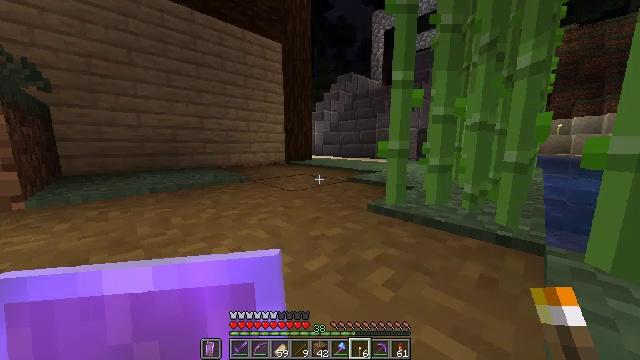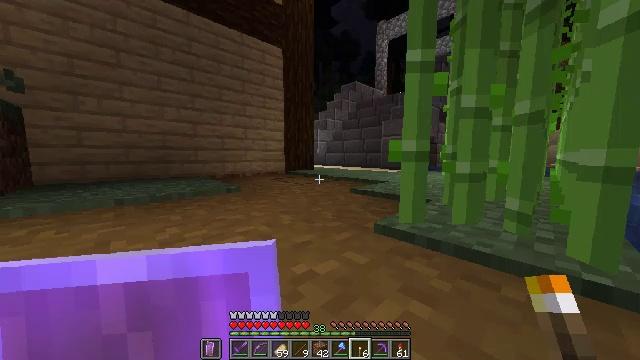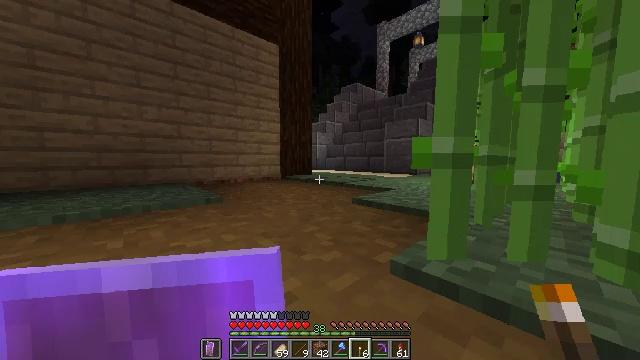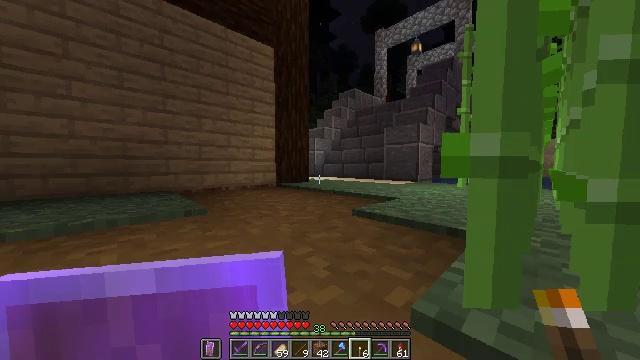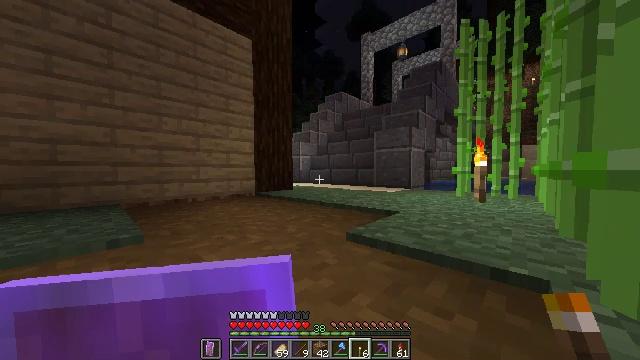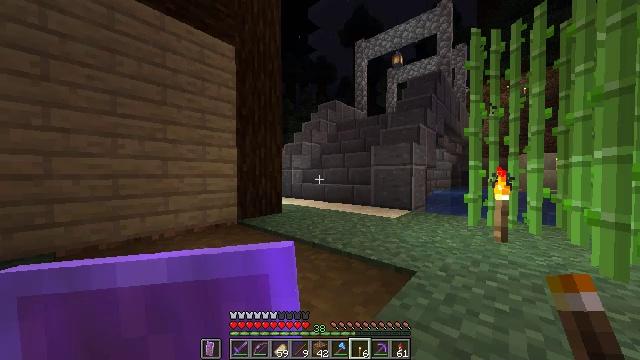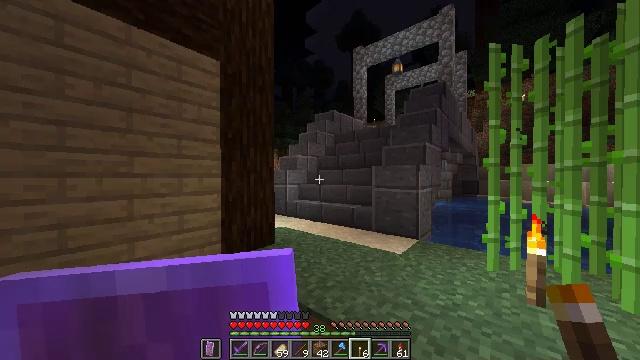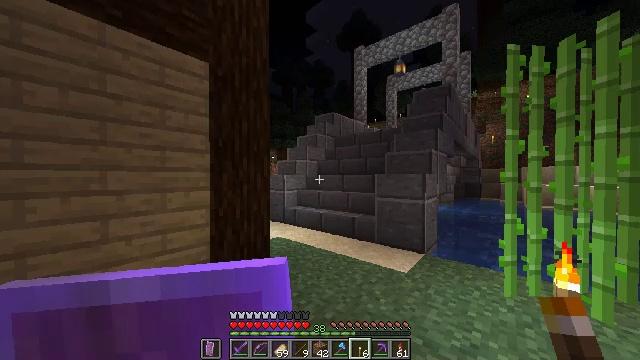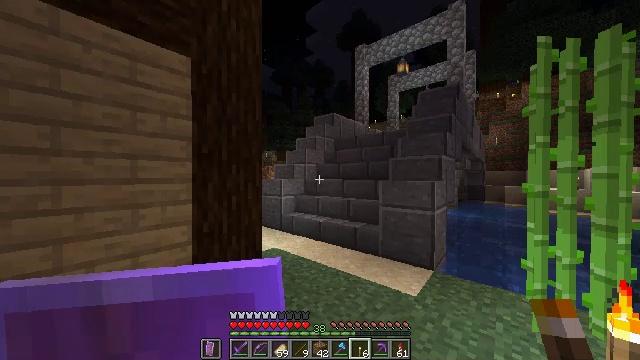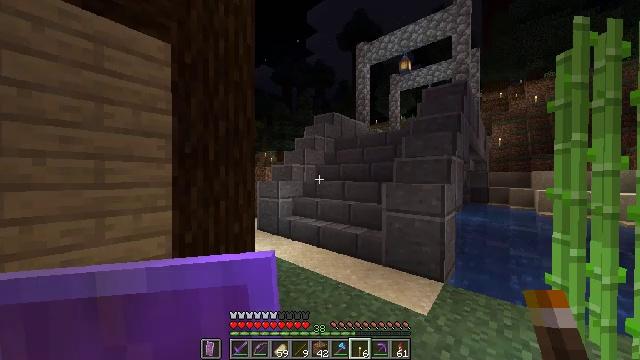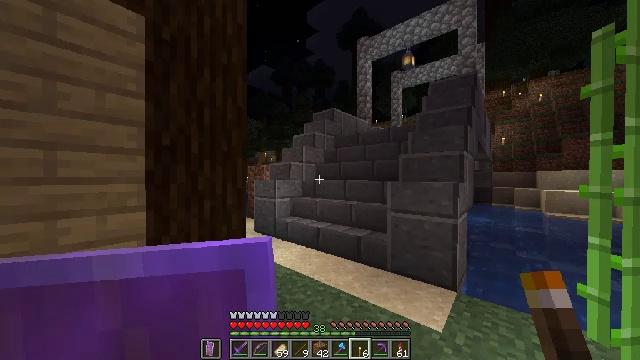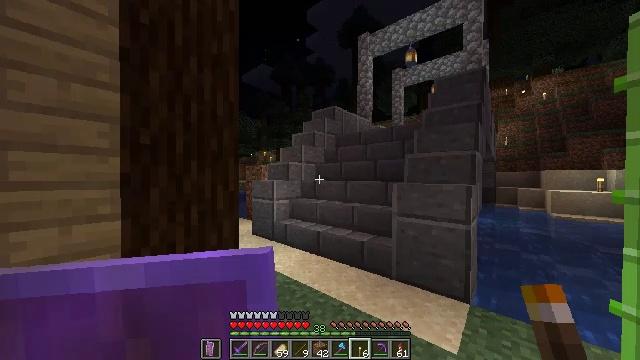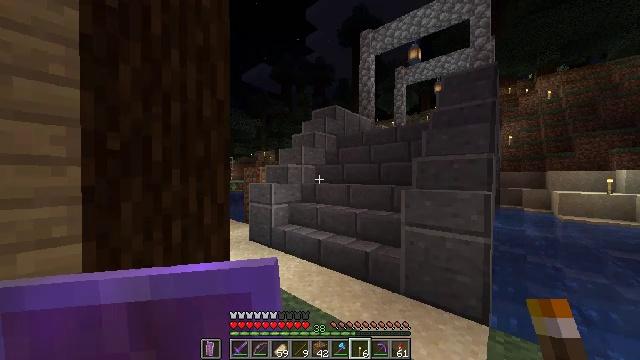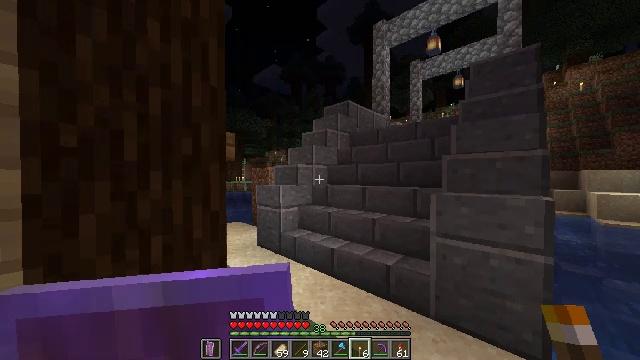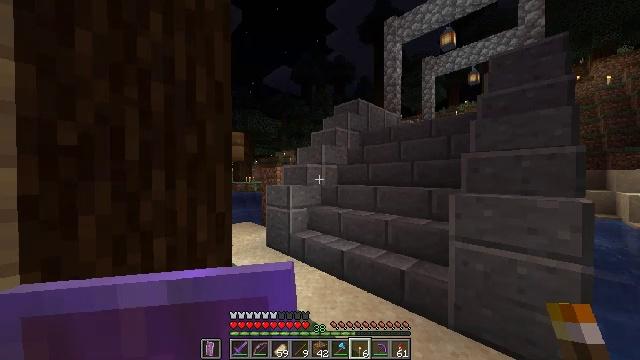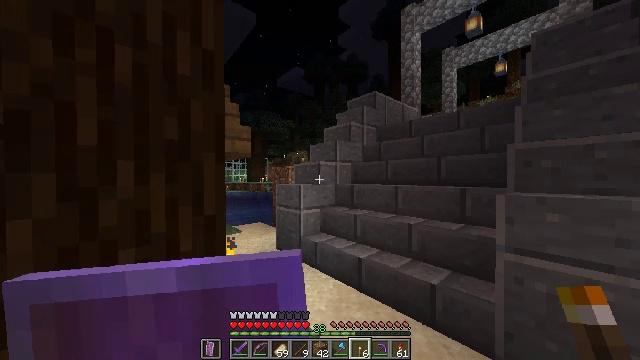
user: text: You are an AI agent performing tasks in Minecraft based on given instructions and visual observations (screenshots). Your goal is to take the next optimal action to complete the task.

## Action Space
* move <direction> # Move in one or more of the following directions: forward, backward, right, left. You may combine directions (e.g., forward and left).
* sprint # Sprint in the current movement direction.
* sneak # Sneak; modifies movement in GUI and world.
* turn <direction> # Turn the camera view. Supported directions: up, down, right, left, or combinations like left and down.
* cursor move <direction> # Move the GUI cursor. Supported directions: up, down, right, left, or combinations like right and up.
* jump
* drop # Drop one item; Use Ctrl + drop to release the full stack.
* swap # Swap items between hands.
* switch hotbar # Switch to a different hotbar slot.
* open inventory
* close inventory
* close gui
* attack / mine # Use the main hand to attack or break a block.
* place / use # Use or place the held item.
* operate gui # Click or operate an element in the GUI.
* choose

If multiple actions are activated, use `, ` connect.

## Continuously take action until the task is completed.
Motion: motion action
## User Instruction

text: Pick up the rail by attacking it.
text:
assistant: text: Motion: move forward, sprint, turn left and up
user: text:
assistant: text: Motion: move forward, sprint, turn up
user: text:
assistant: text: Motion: move forward, sprint, turn up
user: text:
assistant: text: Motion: move forward, sprint, turn right and up
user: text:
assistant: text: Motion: move forward, sprint, turn right
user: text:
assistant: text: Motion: move forward, sprint
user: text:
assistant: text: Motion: move forward, sprint
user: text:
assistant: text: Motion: move forward, sprint
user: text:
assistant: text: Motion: move forward, sprint
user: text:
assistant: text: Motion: move forward, sprint
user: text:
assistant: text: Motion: move forward, sprint
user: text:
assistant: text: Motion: move forward, sprint
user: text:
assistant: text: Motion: move forward, sprint, turn left
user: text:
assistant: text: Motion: move forward, sprint, turn left
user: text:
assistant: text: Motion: move forward, sprint, turn left
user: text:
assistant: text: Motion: move forward, sprint, turn left
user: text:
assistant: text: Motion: move forward, sprint, turn left
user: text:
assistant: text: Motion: move forward and move right, sprint, turn left
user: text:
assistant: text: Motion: move forward and move right, sprint, turn left
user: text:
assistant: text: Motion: move forward and move right, sprint, turn left and down
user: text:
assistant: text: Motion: move forward and move right, sprint, turn left
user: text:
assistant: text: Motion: move forward and move right, sprint, turn left
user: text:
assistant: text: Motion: move forward and move right, sprint, turn left
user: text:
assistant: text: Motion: move forward and move right, sprint, turn left
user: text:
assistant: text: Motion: move forward, sprint
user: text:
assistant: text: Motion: move forward
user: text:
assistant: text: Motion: move forward
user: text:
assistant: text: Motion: move forward
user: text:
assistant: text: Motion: move forward
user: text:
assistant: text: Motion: open inventory